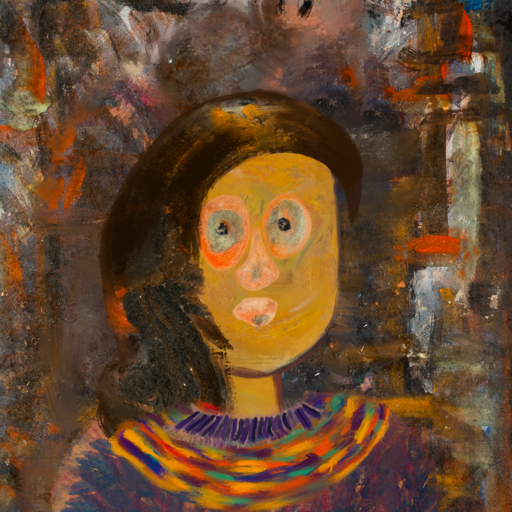
Background: GypsyQueen, Head And Neck Front: After_Raid, Face Front: Childish, Bust: In_The_Sun, Hair Front: Gypsy_Queen, Head Accessory: Blank, Second Necklace: An_Impression_2, Necklace: HillGirl, Baby: Blank